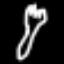
Label: fork